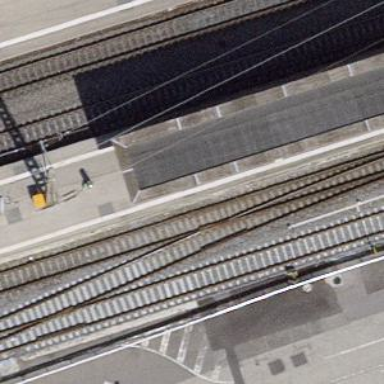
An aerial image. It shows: Single-track electrified railway service yard with contact line for trains.